Field crop: tomato
Growth stage: 1
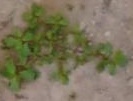
Species: portulaca